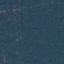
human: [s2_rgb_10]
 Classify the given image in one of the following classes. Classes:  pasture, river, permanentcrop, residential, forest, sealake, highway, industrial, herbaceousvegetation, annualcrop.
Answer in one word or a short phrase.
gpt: Forest